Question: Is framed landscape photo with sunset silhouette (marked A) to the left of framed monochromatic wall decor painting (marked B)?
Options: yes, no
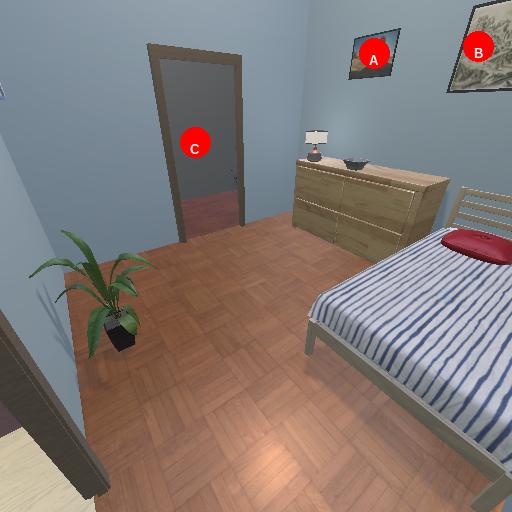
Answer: yes